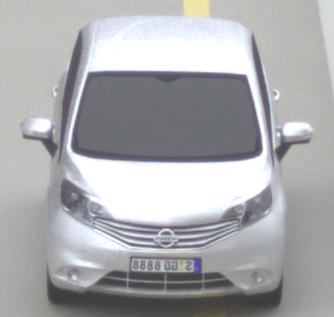
Make: Nissan
Model: Note 1.2
Detailed model: Note (E12) (10/13 - 12/16)
Model produced from: 2013/10
Model produced until: 2015/09
Doors: 5
Color: white
Road condition: dry road
Daytime: midday
Contrast: low contrast